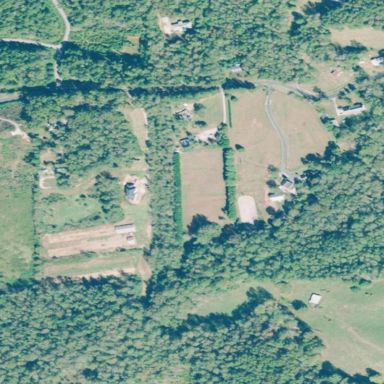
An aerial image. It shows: Farm.